Question: I'm using '<p:commandLink>' inside '<p:panelGrid>' as follows.
'''
<p:panelGrid columns="1" style="width: 50%;">
<p:commandLink>
<h:outputText styleClass="ui-icon ui-icon-search"/>
</p:commandLink>
<p:commandLink>
<h:outputText styleClass="ui-icon ui-icon-search"/>
</p:commandLink>
<p:commandLink>
<h:outputText styleClass="ui-icon ui-icon-search"/>
</p:commandLink>
</p:panelGrid>
'''
In this case, the area surrounded by columns inside '<p:panelGrid>' as shown in the following picture is clickable in its entirely

but it is not the case of Internet Explorer (8) in which case, the only clickable item is the link icon as indicated by the 'styleClass' attribute of '<h:outputText>'.
Is there a way to make entire columns of '<p:panelGrid>' clickable on Internet Explorer?
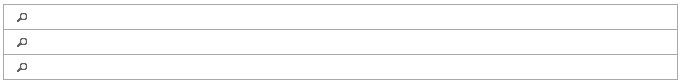
Answer: In order to let an element span the entire table cell, the element in question needs to have CSS 'display' property set to 'block'. In this particular case, this is already set via '.ui-icon' class on the '<span>' element as represented by '<h:outputText>'. However, the '.ui-icon' in turn defines a background image. IE incorrectly attaches the background image to the parent element instead of the current element. You need to set the parent element to 'display:block' as well, which is in your case the HTML element as represented by '<p:commandLink>'.
E.g. this should do:
'''
<p:panelGrid columns="1" styleClass="search">
<p:commandLink>
<h:outputText styleClass="ui-icon ui-icon-search"/>
</p:commandLink>
<p:commandLink>
<h:outputText styleClass="ui-icon ui-icon-search"/>
</p:commandLink>
<p:commandLink>
<h:outputText styleClass="ui-icon ui-icon-search"/>
</p:commandLink>
</p:panelGrid>
'''
With
'''
table.search {
width: 50%;
}
table.search a {
display: block;
}
'''
This shouldn't affect the behavior in real browsers.